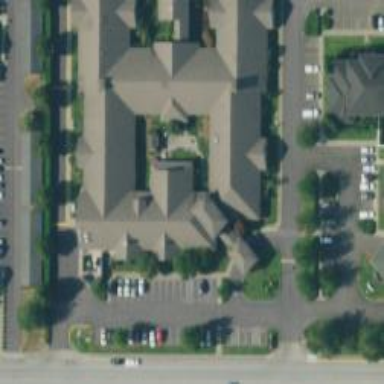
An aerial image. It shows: Nursing home.